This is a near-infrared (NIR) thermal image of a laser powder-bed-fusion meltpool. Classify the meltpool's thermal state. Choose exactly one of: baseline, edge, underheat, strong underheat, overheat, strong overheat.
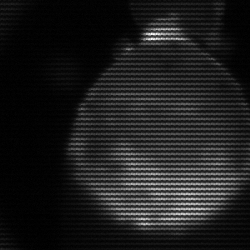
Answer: edge